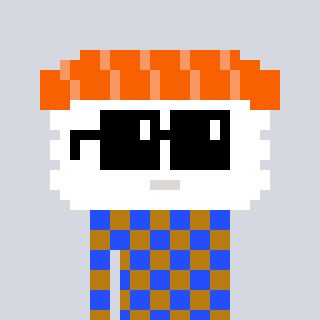
a pixel art character with square black sunglasses, a nigiri-shaped head and a gold-colored body on a cool background